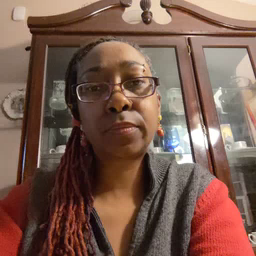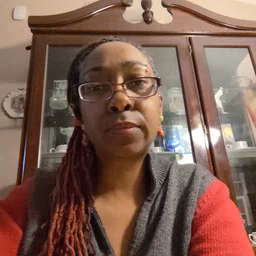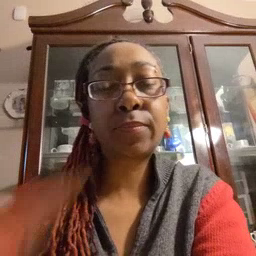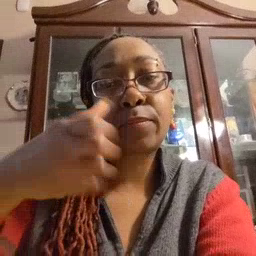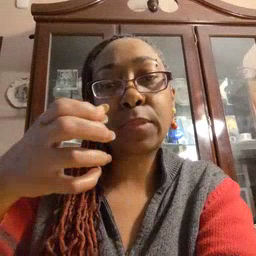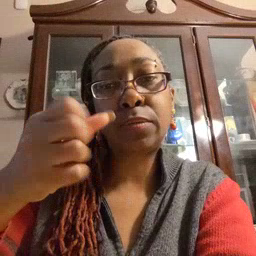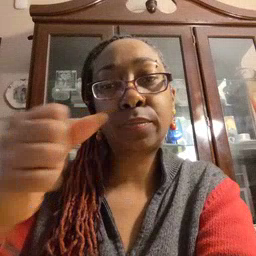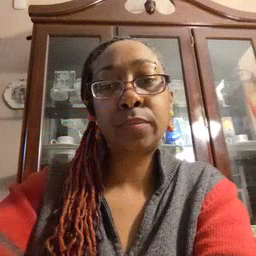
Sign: milk